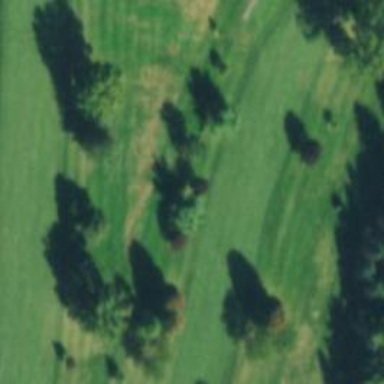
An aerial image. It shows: Golf hole.